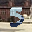
Label: 5